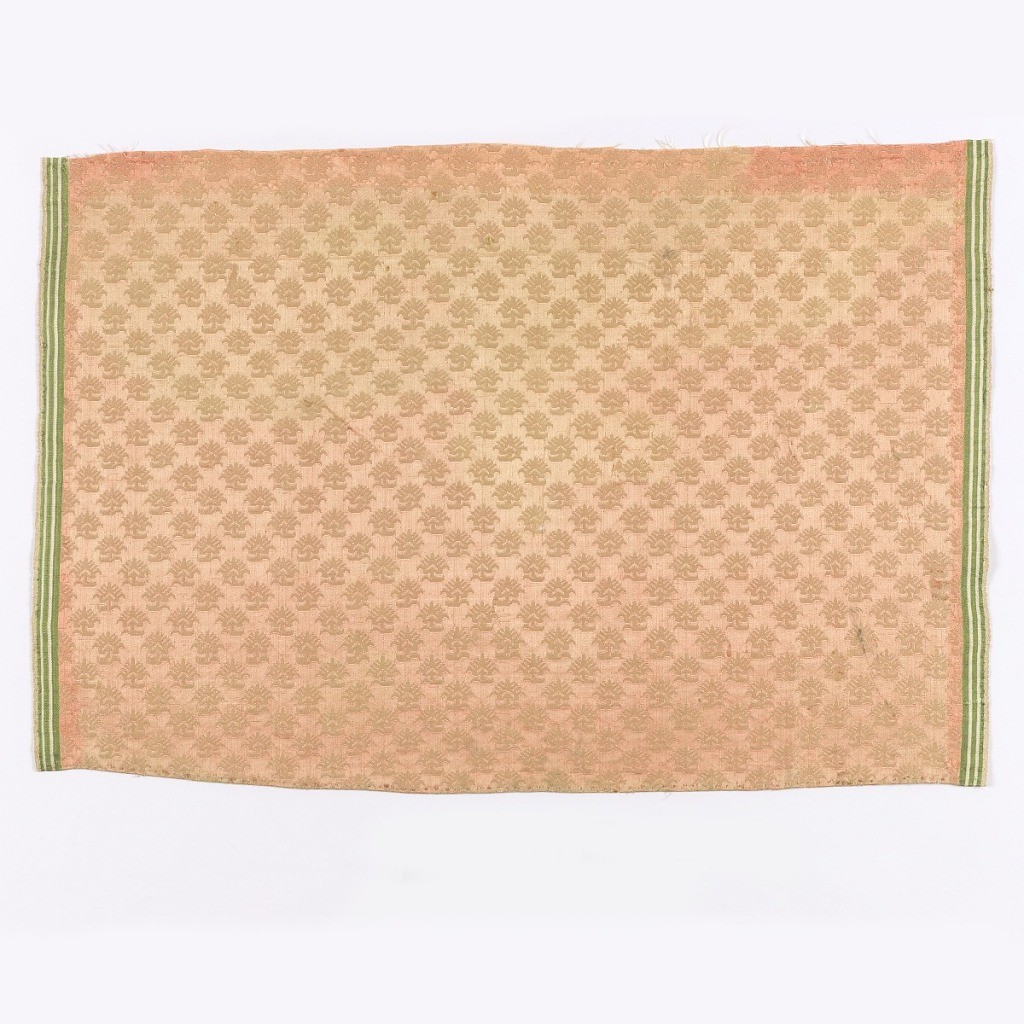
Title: Fragment
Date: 17th century
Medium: silk Technique: 4&1 satin damask
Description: Small regular repetition in salmon and cream.
Selvage at both sides.